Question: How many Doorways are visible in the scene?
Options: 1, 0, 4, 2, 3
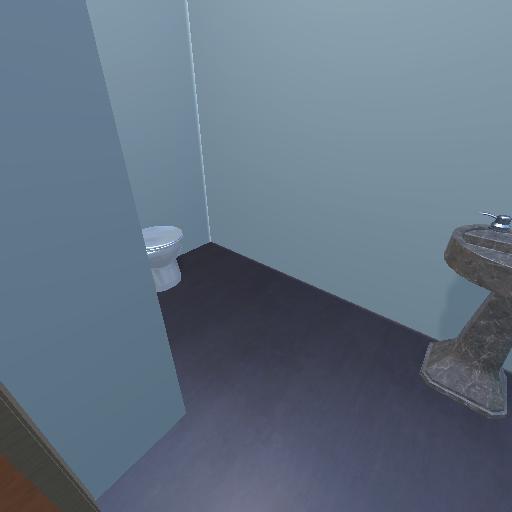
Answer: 1